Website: home-depot
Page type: cart
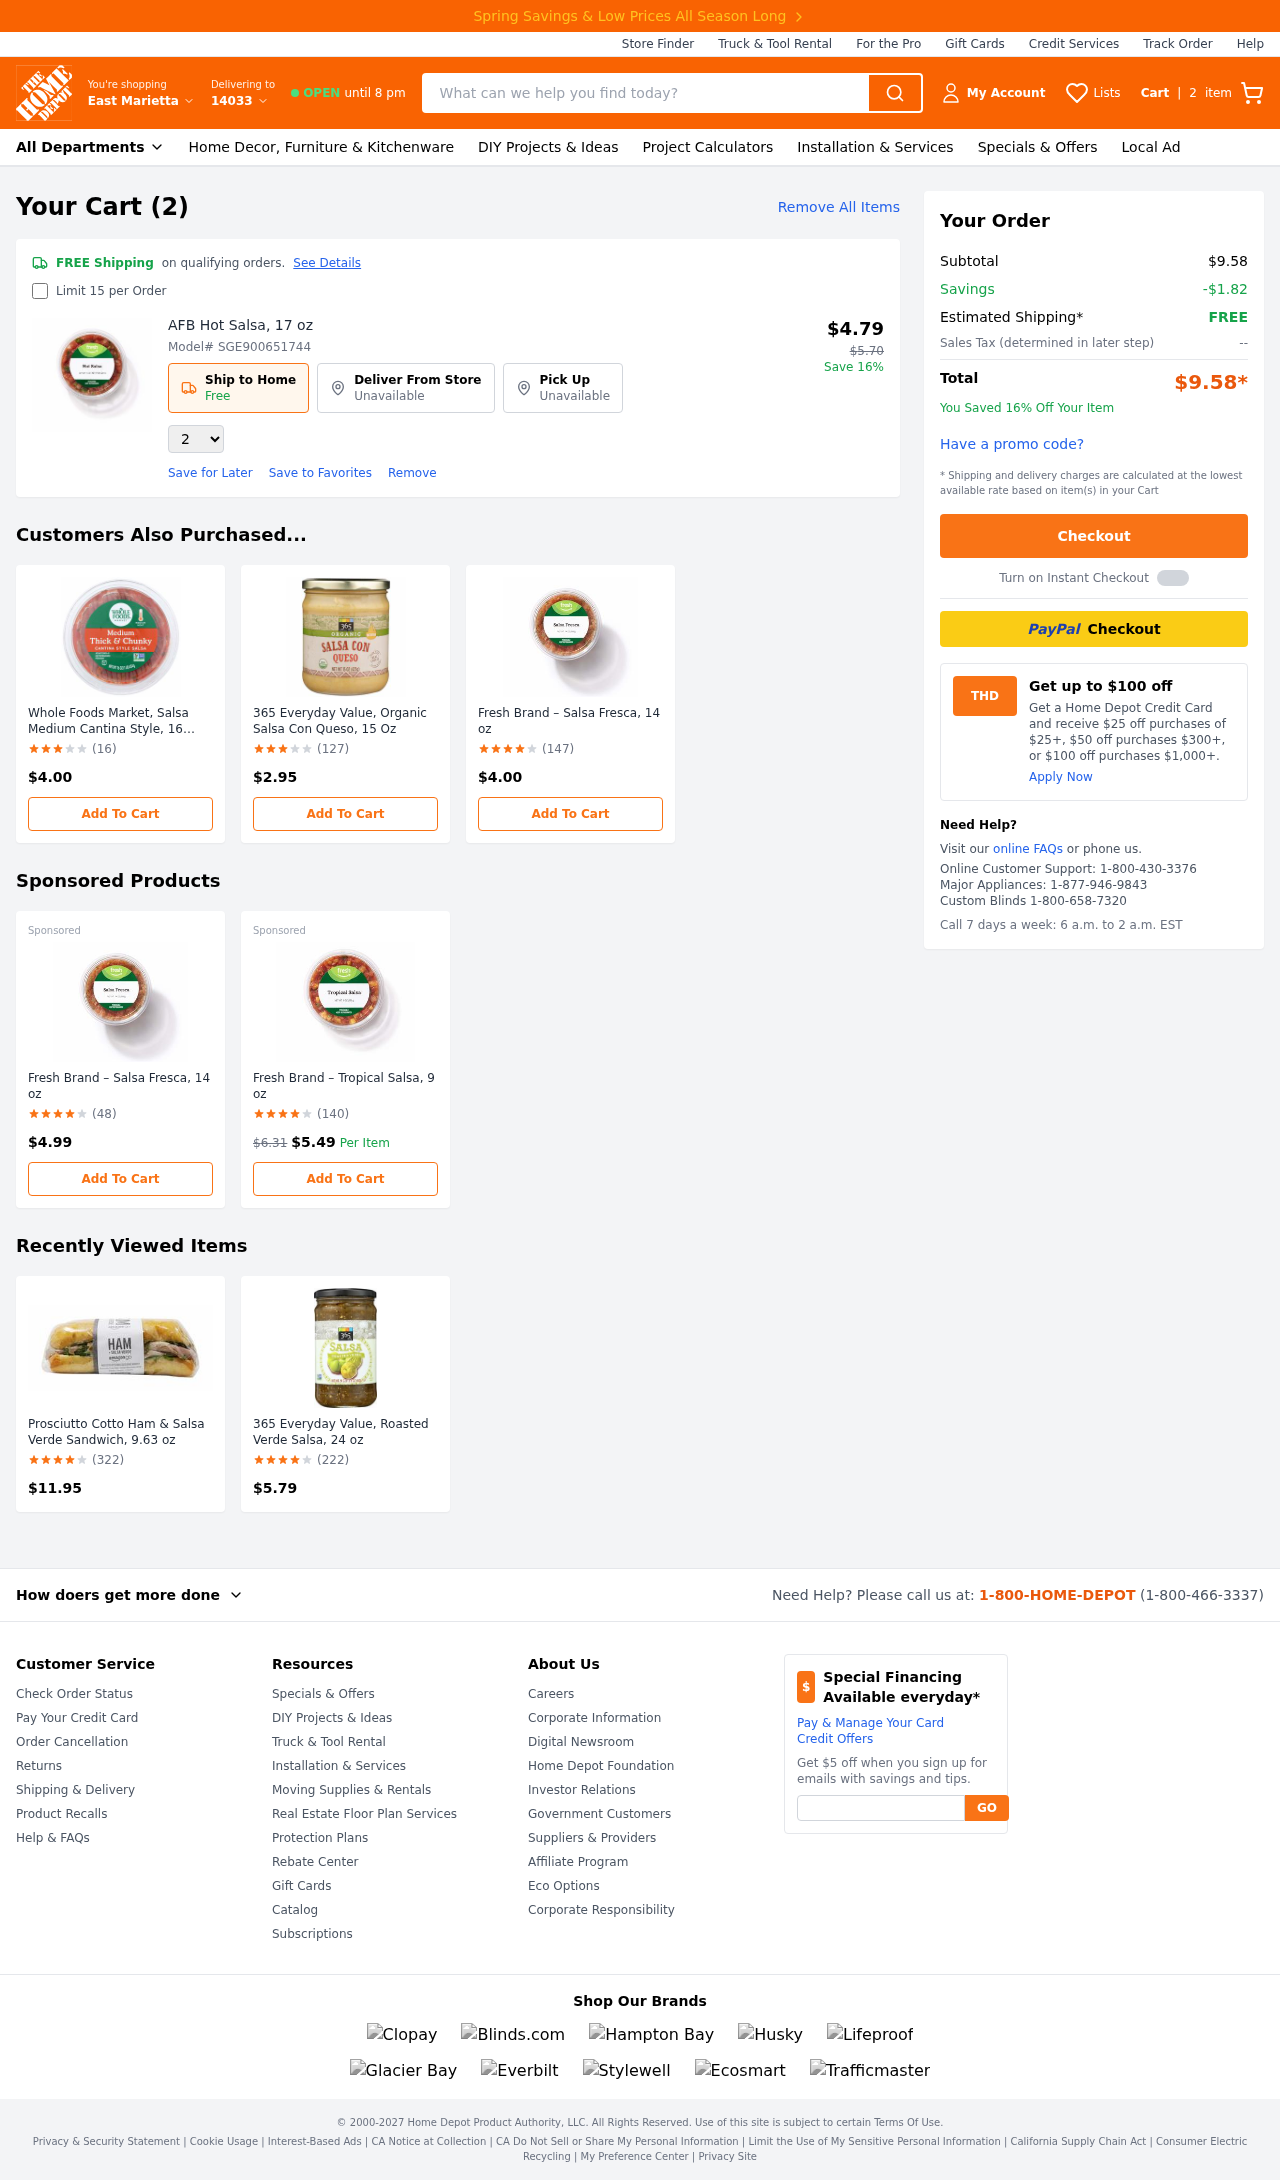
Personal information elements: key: PII_POSTCODE
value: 14033
Product elements: key: PRODUCT1_NAME
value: AFB Hot Salsa, 17 oz
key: PRODUCT1_PRICE
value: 4.79
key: PRODUCT1_QUANTITY
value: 2
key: PRODUCT2_NAME
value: Whole Foods Market, Salsa Medium Cantina Style, 16 Ounce
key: PRODUCT2_NUM_RATINGS
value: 16
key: PRODUCT2_PRICE
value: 4
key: PRODUCT2_RATING
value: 3.4
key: PRODUCT3_NAME
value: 365 Everyday Value, Organic Salsa Con Queso, 15 Oz
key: PRODUCT3_NUM_RATINGS
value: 127
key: PRODUCT3_PRICE
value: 2.95
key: PRODUCT3_RATING
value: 3.9
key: PRODUCT4_NAME
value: Fresh Brand – Salsa Fresca, 14 oz
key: PRODUCT4_NUM_RATINGS
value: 147
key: PRODUCT4_PRICE
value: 4
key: PRODUCT4_RATING
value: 4.4
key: PRODUCT5_NAME
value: Fresh Brand – Salsa Fresca, 14 oz
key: PRODUCT5_NUM_RATINGS
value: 48
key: PRODUCT5_PRICE
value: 4.99
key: PRODUCT5_RATING
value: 4.9
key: PRODUCT6_NAME
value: Fresh Brand – Tropical Salsa, 9 oz
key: PRODUCT6_NUM_RATINGS
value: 140
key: PRODUCT6_PRICE
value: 5.49
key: PRODUCT6_RATING
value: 4.1
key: PRODUCT7_NAME
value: Prosciutto Cotto Ham & Salsa Verde Sandwich, 9.63 oz
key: PRODUCT7_NUM_RATINGS
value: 322
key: PRODUCT7_PRICE
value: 11.95
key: PRODUCT7_RATING
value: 4.2
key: PRODUCT8_NAME
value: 365 Everyday Value, Roasted Verde Salsa, 24 oz
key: PRODUCT8_NUM_RATINGS
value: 222
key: PRODUCT8_PRICE
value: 5.79
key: PRODUCT8_RATING
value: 4.8
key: PRODUCT1_ORIGINAL_PRICE
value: $5.70
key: PRODUCT6_ORIGINAL_PRICE
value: $6.31
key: PRODUCT_MODEL_NUMBER
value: SGE900651744
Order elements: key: ORDER_NUM_ITEMS
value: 2
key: ORDER_SUBTOTAL
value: $9.58
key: ORDER_SAVINGS
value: -$1.82
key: ORDER_TOTAL
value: $9.58*
Search elements: key: HEADER_SEARCH
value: What can we help you find today?